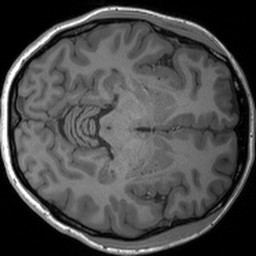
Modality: T1w
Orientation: axial
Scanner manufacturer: siemens
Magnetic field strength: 3 T
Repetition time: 1.54 s
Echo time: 0.00234 s